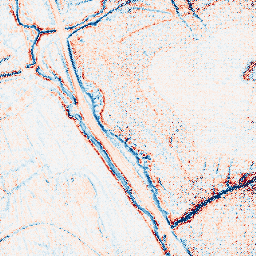
Category: edge_preserving
Decomposition family: bilateral
Decomposition parameters: d: 9
sigma_color: 100
sigma_space: 75
Upsampling method: regularized
Upsampling parameters: scale: 4
lambda_reg: 0.1
Upsampling scale: 4